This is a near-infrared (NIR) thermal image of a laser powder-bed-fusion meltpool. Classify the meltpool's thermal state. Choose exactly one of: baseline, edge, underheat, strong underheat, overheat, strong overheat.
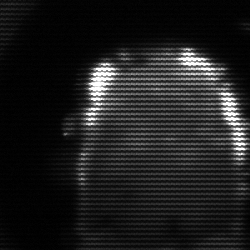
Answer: baseline